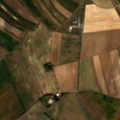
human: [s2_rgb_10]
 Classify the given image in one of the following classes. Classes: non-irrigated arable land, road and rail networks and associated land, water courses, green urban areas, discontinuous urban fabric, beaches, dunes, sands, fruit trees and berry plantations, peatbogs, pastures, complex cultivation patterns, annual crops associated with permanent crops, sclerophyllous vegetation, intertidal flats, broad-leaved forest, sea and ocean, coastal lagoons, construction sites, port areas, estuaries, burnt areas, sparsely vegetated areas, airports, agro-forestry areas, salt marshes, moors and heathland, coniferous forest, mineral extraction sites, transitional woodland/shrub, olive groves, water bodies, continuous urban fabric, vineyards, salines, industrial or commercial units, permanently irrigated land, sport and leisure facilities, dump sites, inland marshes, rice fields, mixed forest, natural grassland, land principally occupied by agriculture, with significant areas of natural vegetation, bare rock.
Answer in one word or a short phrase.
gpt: non-irrigated arable land, vineyards